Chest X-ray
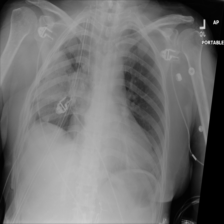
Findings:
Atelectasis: positive
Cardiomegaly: negative
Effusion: negative
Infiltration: negative
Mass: positive
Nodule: negative
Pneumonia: negative
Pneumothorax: negative
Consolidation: negative
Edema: negative
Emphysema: negative
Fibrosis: negative
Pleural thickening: negative
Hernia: negative